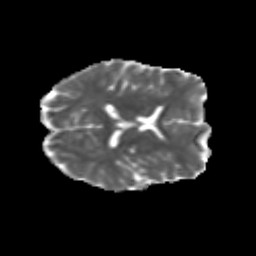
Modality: MD
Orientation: axial
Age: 21
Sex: male
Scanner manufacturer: siemens
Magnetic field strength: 3 T
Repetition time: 3.5 s
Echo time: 0.113 s